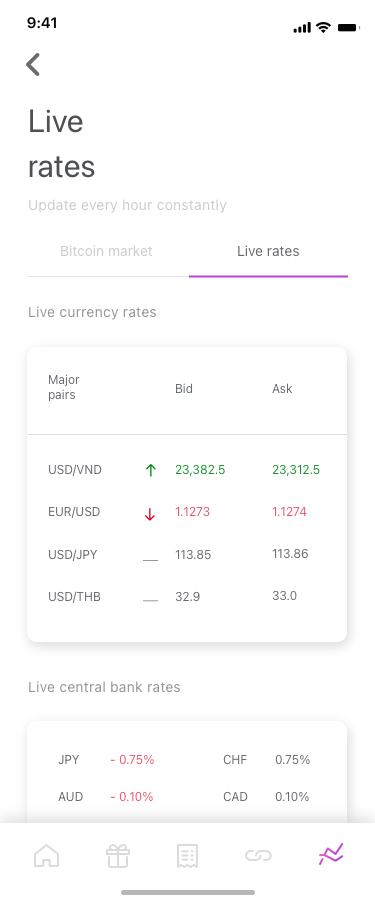
Text in this UI design:
33.0
113.86
1.1274
23,312.5
23,382.5
32.9
113.85
1.1273
USD/THB
USD/JPY
EUR/USD
USD/VND
Ask
Bid
Major pairs
JPY
AUD
CHF
CAD
- 0.10%
- 0.75%
0.10%
0.75%
Live rates
Update every hour constantly
Live currency rates
Live central bank rates
Bitcoin market
Live rates